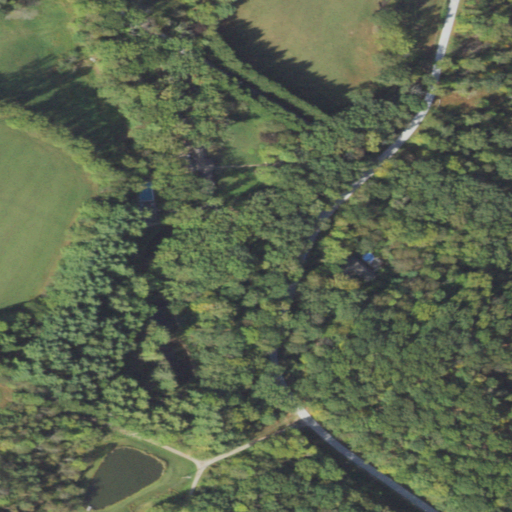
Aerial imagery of valley in Pennsylvania named Bergstrom Hollow containing mixed forest, open development, deciduous forest, pasture, and evergreen forest